Question: When I run the following query in MySQL I get lots of duplicates. I know I've been more than clear enough that I just need distinct records, so I can't understand why it would double it up for me. It seems that all duplicates appears when I include the last union('importorders' table) since most customers have the same address in customers and orders. Can anyone help me understand why this happends?
'''
SELECT DISTINCT PostalCode, City, Region, Country
FROM
(select distinct postalcode, city, region, country
from importemployees
UNION
select distinct postalcode, city, region, country
from importcustomers
UNION
select distinct postalcode, city, region, country
from importproducts
UNION
select distinct shippostalcode as postalcode, shipcity as city, shipregion as region, shipcountry as country
from importorders) T
'''
---

As you can see. Some rows are duplicates.
If I use 'INSERT IGNORE' to insert 'importcustomers' first, then 'importorders', then it manages to identify the records as duplicates. Why doesn't the select-query work?
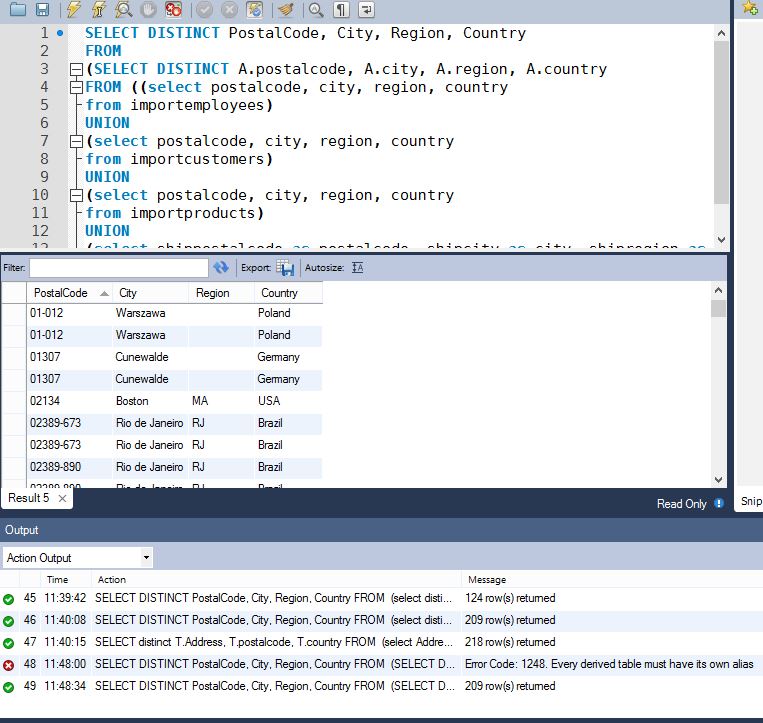
Answer: Very curious problem. When I drop 'Country' it seems to solve the issue.
'''
SELECT DISTINCT PostalCode, City, Region
'''
'''
SELECT DISTINCT PostalCode, City, Region, Country
'''
Further, the behavior seems to only be affecting 'ImportCustomers' and 'ImportOrders':
'''
SELECT postalcode, city, region, country
FROM
(SELECT postalcode, city, region, country FROM importcustomers
UNION
SELECT shippostalcode, shipcity, shipregion, shipcountry FROM importorders) t
'''
'''
SELECT postalcode
FROM
(SELECT postalcode FROM importcustomers
UNION
SELECT shippostalcode FROM importorders) t
'''
I then narrowed it to the 'country' column on 'importcusotmers' and 'importorders'
'''
SELECT TRIM(country) AS country FROM importcustomers
UNION
SELECT TRIM(shipcountry) AS country FROM importorders
'''
Something interesting happened when I cast the column to 'BINARY'
'''
SELECT BINARY country AS country FROM importcustomers
UNION
SELECT BINARY shipcountry AS country FROM importorders
'''
The table 'ImportOrders' is causing the duplicates.
'''
SELECT BINARY shipcountry AS country FROM importorders
'''
Looking at the dump you provided, there is an extra '
' (represented by '0d' in the values) appended to the end of the country.
Where in 'importcustomers' the 'country' looks fine:
You can remove these '
''s (carriage returns) by running this query:
'''
UPDATE importorders SET ShipCountry = REPLACE(ShipCountry, '
', '')
'''
You will then get the desired result set if you run your original query. FYI, you do not need the 'DISTINCT' if you are using 'UNION'.
'''
SELECT PostalCode, City, Region, Country
FROM
(SELECT postalcode, city, region, country FROM importemployees
UNION
SELECT postalcode, city, region, country FROM importcustomers
UNION
SELECT postalcode, city, region, country FROM importproducts
UNION
SELECT shippostalcode as postalcode, shipcity as city,
shipregion as region, shipcountry as country FROM importorders) T
'''